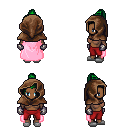
a pixel art fantasy rpg character, female body template, human, dark skin, pink cape, red pants, green short topknot hairstyle, cloth hood, metal gloves, white slippers, four views (front, back, left, right), 2x2 character sprite sheet, small pixel art, hard edges, no anti-aliasing